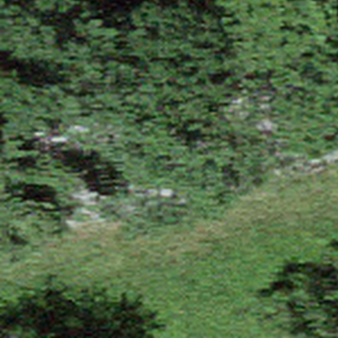
Label: other